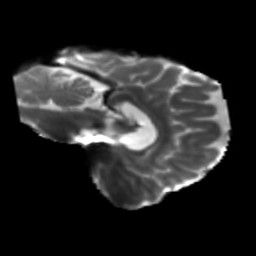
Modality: T2w
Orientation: sagittal
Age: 46
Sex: male
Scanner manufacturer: siemens
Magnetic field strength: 3 T
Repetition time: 5.25 s
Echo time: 0.08 s